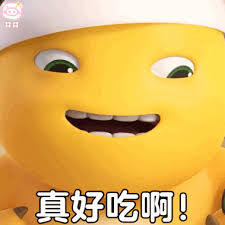
Label: nailong